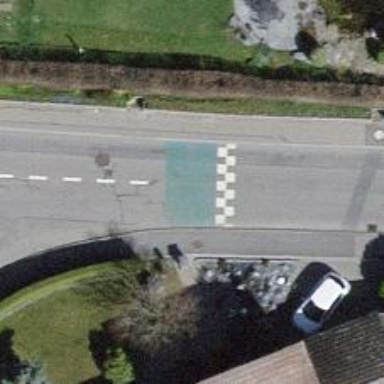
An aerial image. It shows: Unmarked crossing on footway.